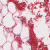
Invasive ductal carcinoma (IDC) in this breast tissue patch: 0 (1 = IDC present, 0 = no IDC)